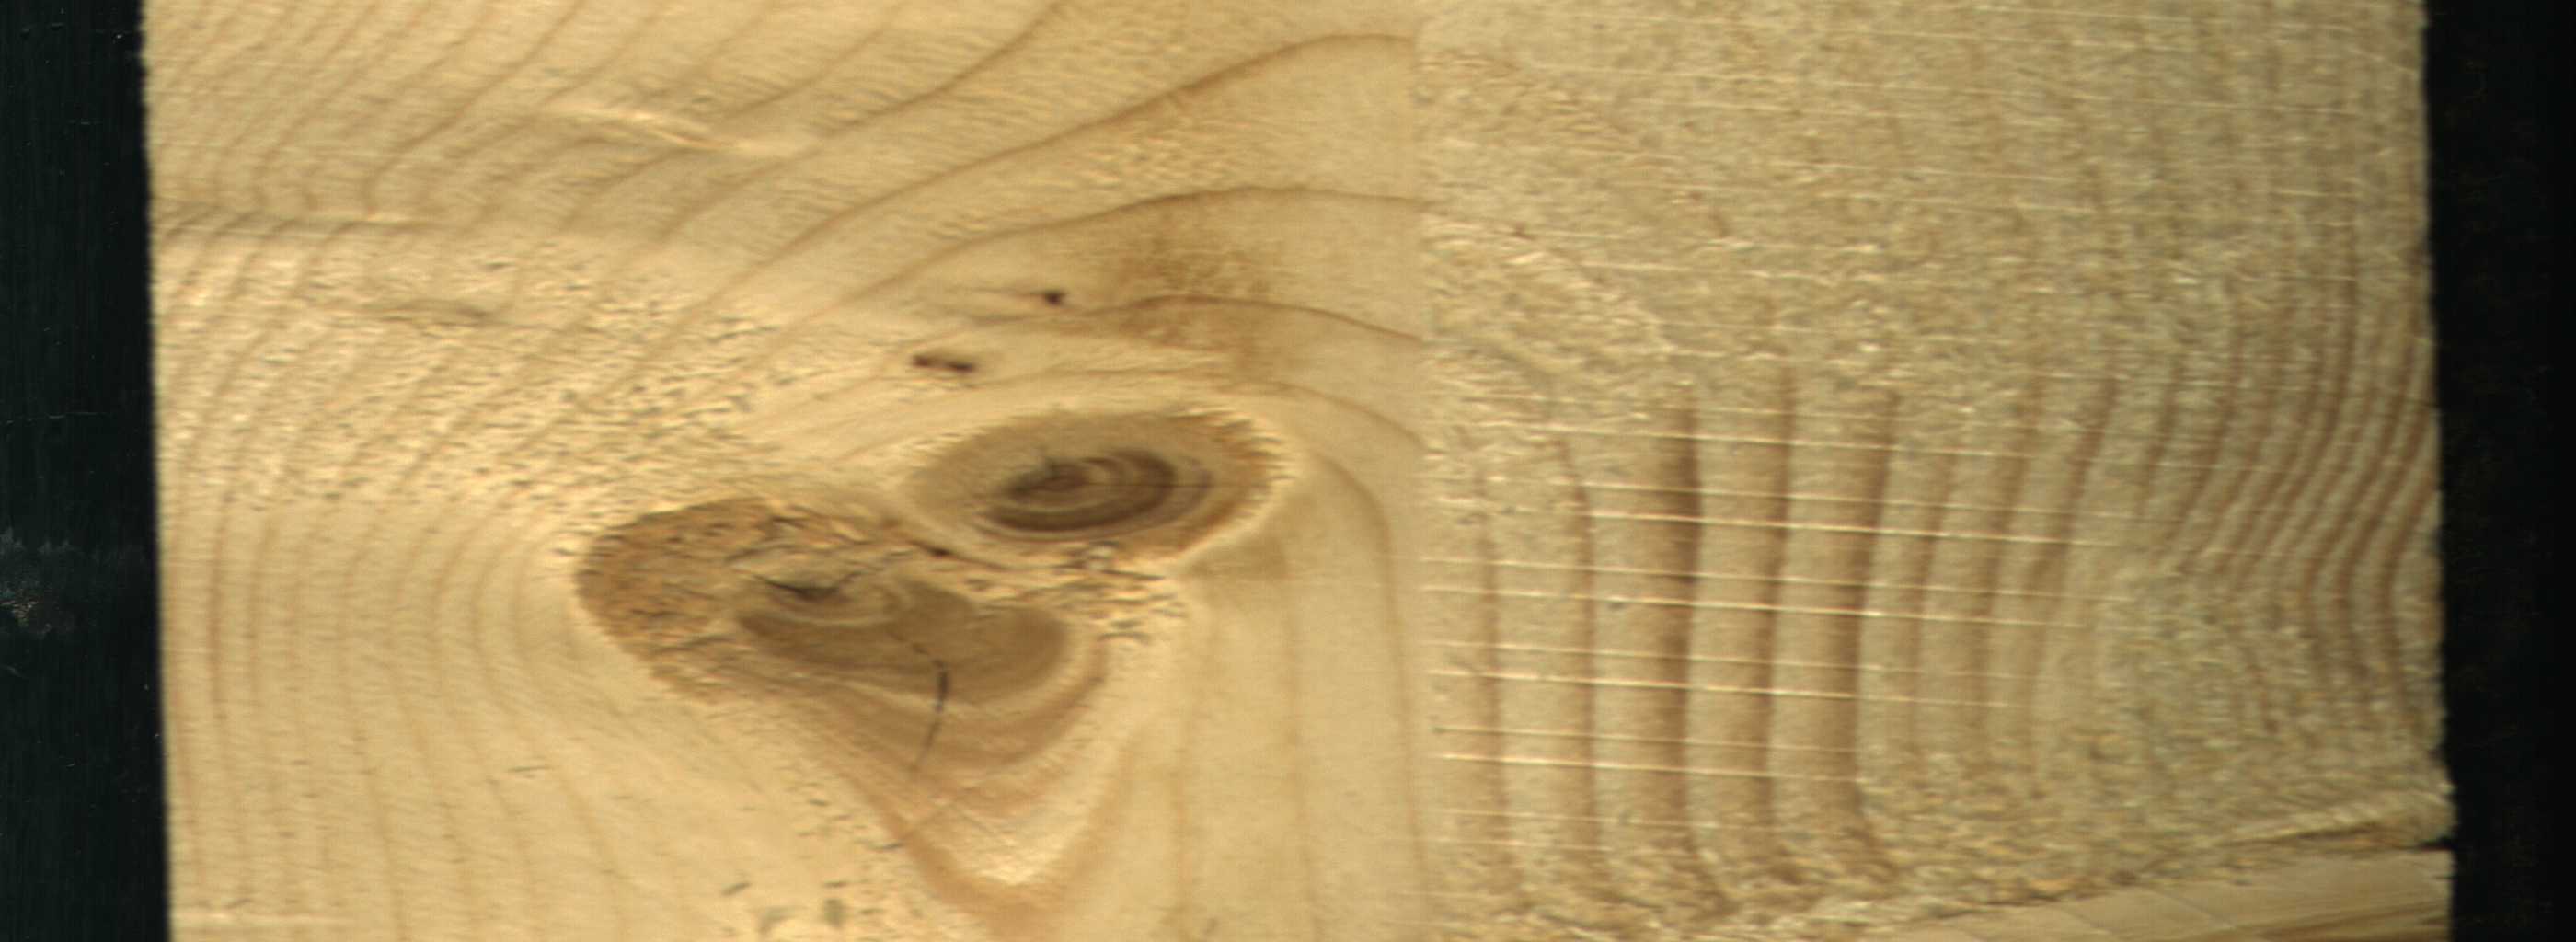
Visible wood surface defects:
knot_with_crack
Live_Knot
Live_Knot